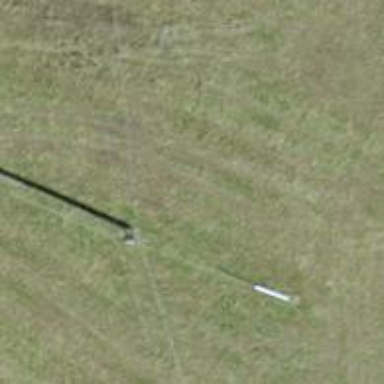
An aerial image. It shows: Power pole.